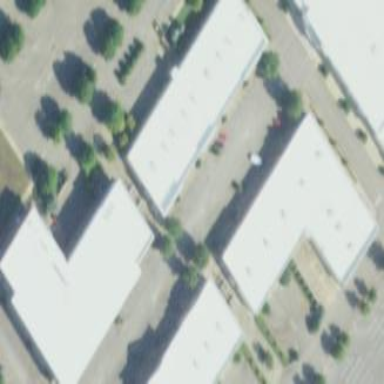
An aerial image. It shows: Retail building.